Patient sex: F
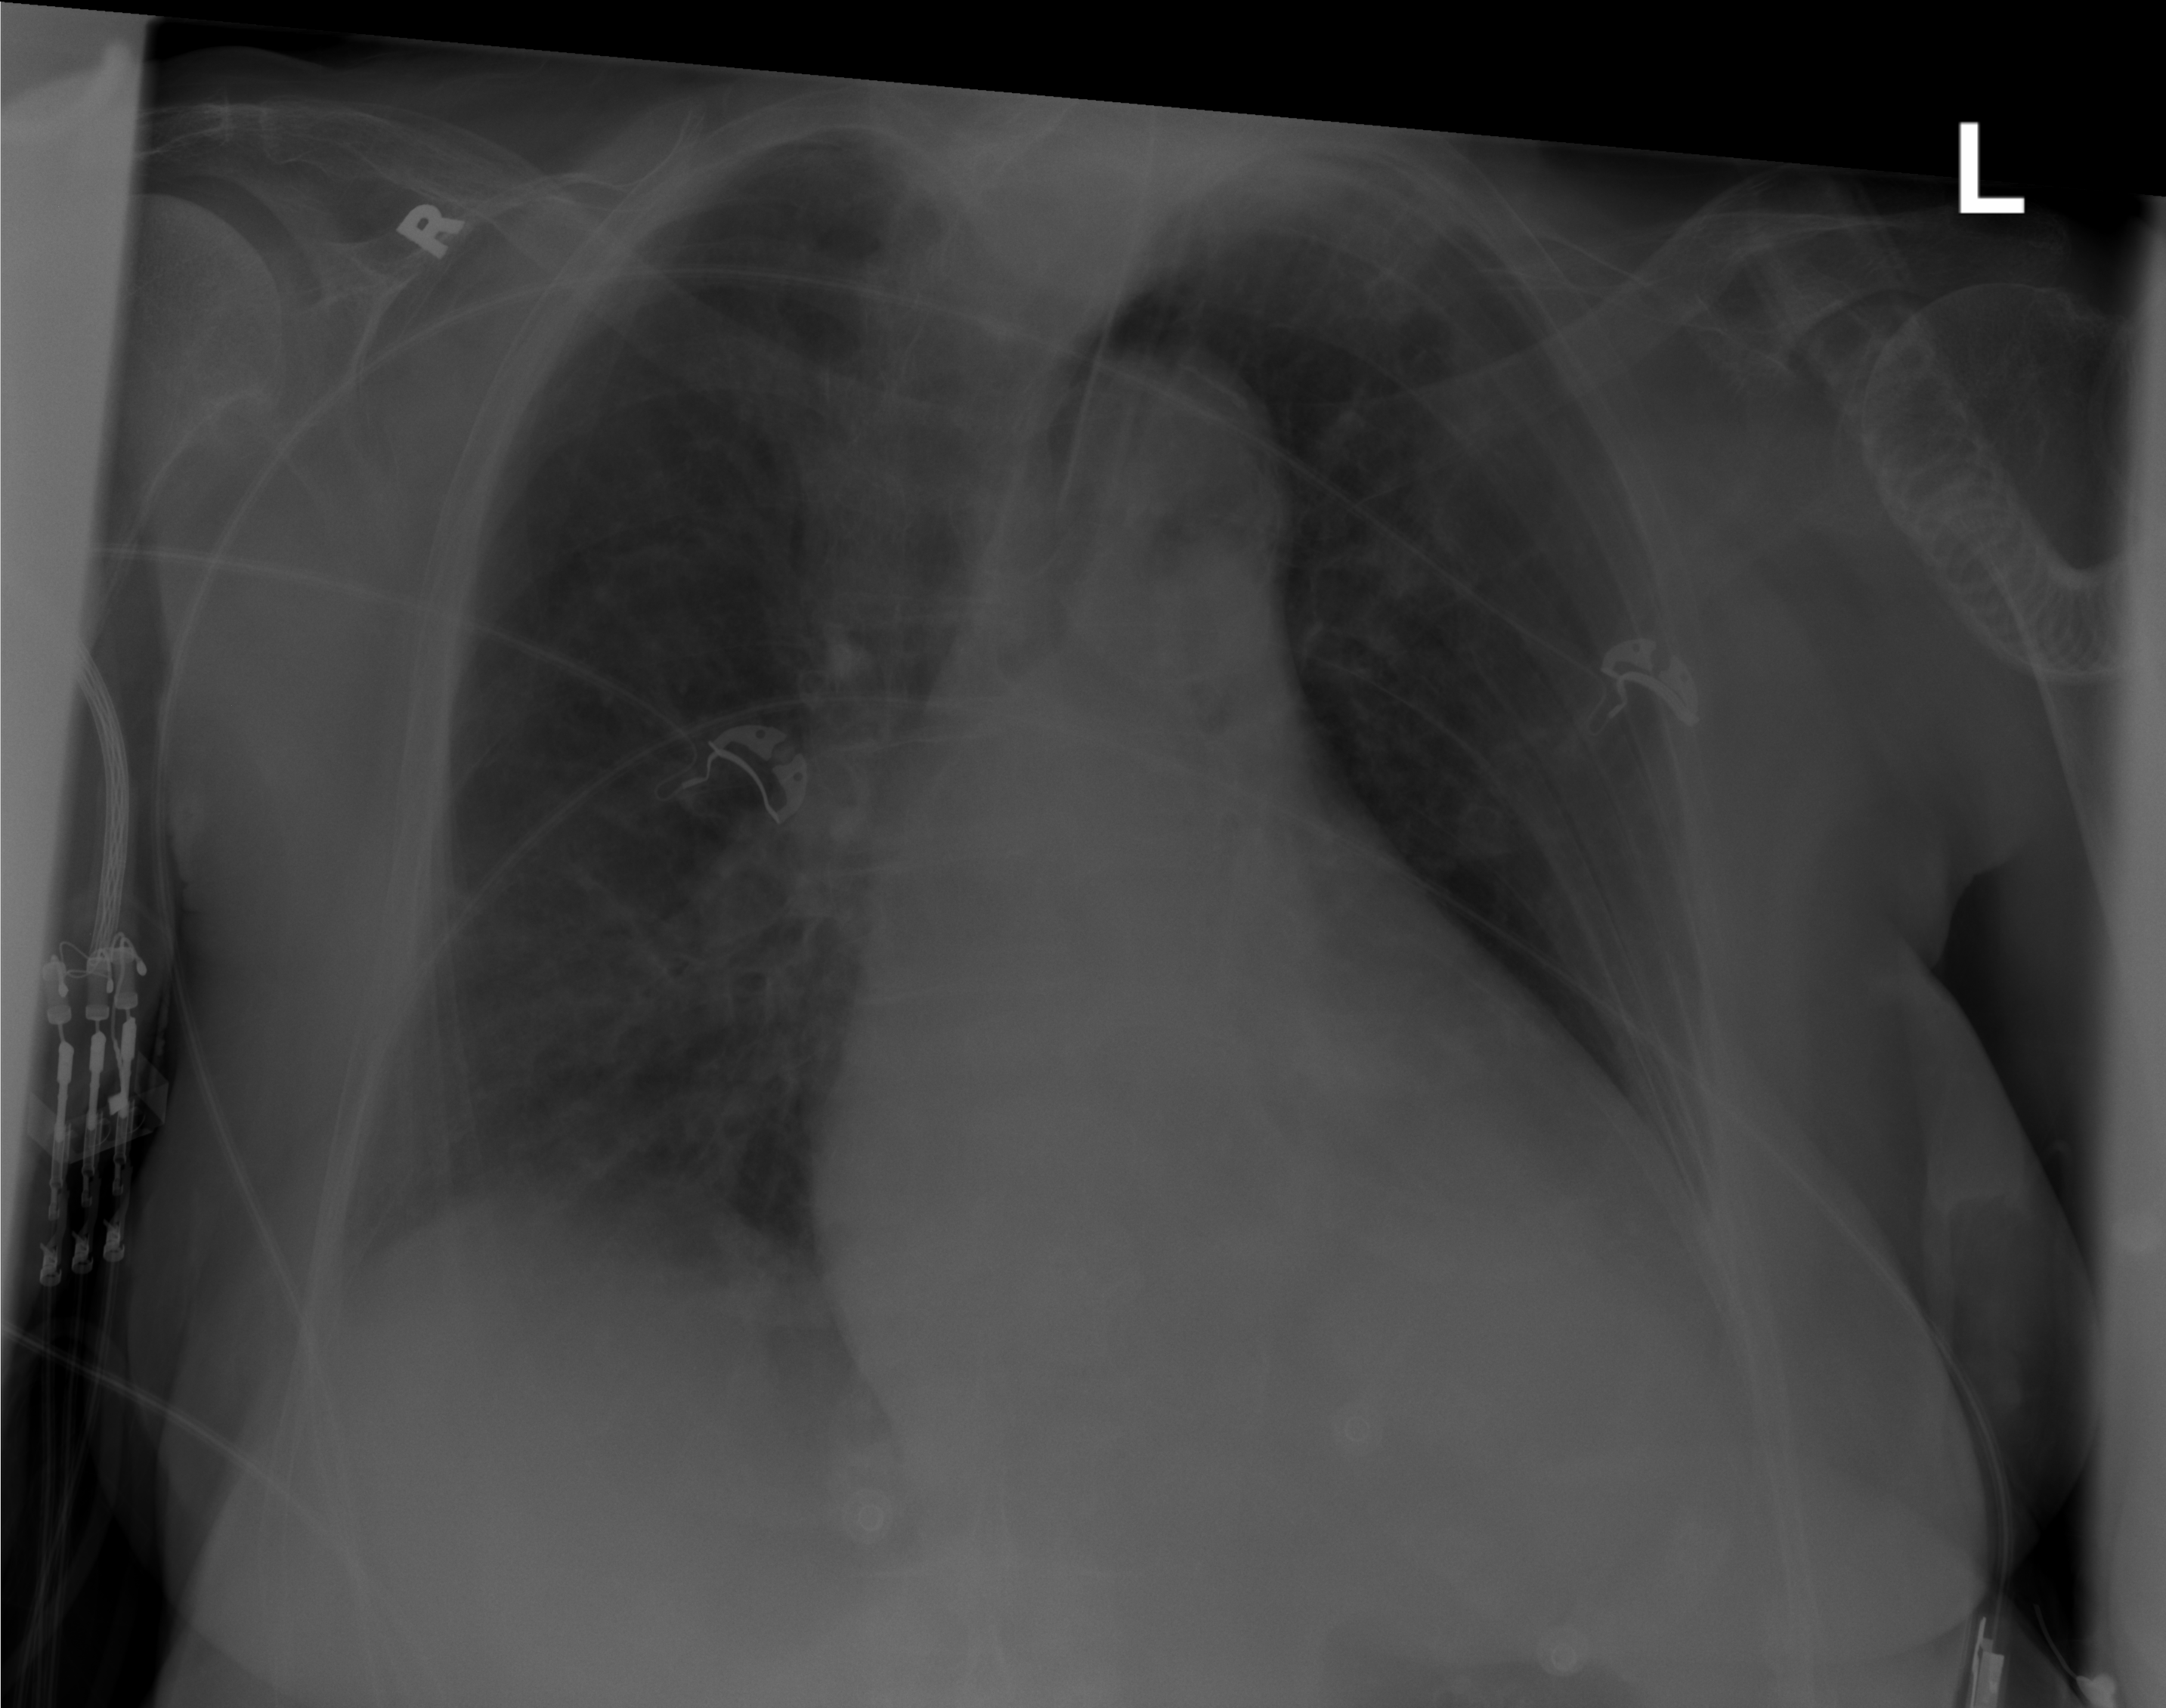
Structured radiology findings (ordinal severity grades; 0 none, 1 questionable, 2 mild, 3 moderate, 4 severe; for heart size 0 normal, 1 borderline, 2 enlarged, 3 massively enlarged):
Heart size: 3
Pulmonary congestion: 0
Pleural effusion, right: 2
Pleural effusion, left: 1
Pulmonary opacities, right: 2
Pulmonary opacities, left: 0
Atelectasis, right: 2
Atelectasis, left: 0